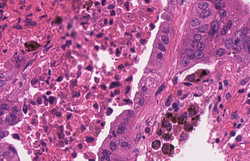
Tumor epithelial tissue: yes
Tumor-associated stroma tissue: yes
Normal tissue: no